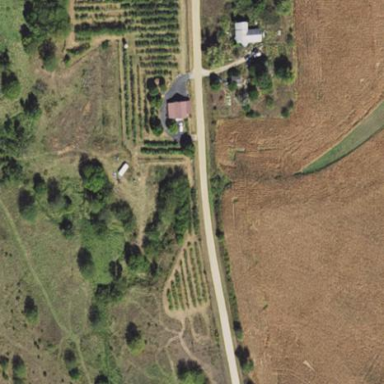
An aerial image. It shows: Orchard.